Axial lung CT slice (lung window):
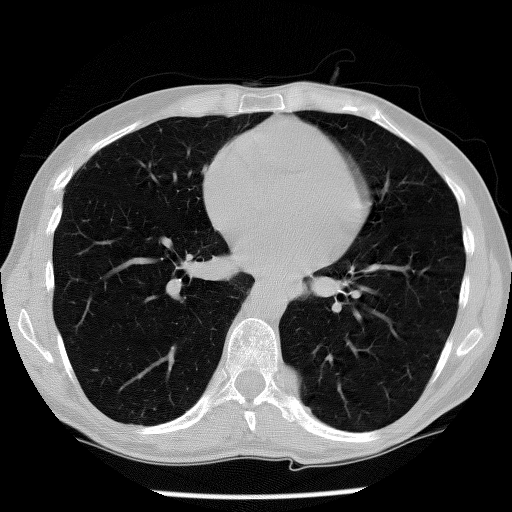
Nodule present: no